Question: I'm using Seaborn's count plot function to plot Prosper Ratings.

The code used to create the plot:
'''
plt.figure(figsize = [10, 8])
sb.countplot(data = clean_loan_data, x = 'ProsperRating', color = base_color);
plt.xlabel('Prosper Rating')
plt.ylabel('Count')
plt.title('Prosper Rating Counts');
'''
The issue I want to resolve is the order of the bars. Currently, the order is A, D, B, E, C, AA, and HR. Why is this the set order and how do I change it? To be clear, I want to move each bar as well as its label. The order that is needed is AA, A, B, C, D, E, and HR.
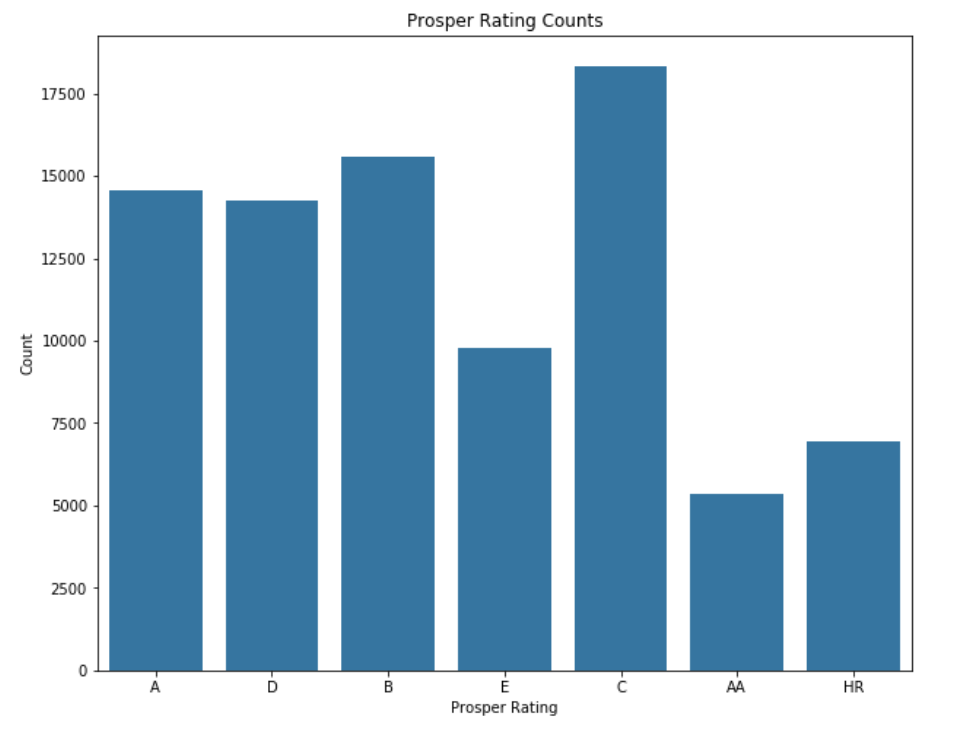
Answer: You can set the order via the 'order=' parameter. If you also would want to assign individual colors, use 'palette=':
'''
import matplotlib.pyplot as plt
import pandas as pd
import seaborn as sns
import numpy as np
ratings = ['AA', 'A', 'B', 'C', 'D', 'E', 'HR']
colors = ['crimson', 'limegreen', 'dodgerblue', 'gold', 'blueviolet', 'darkturquoise', 'fuchsia']
samples = np.repeat(ratings, np.random.randint(10, 100, len(ratings)))
np.random.shuffle(samples)
clean_loan_data = pd.DataFrame({'ProsperRating': samples})
plt.figure(figsize=[10, 8])
sns.countplot(data=clean_loan_data, x='ProsperRating', palette=colors, order=ratings)
plt.xlabel('Prosper Rating')
plt.ylabel('Count')
plt.title('Prosper Rating Counts')
plt.show()
'''
<URL>